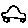
Label: car